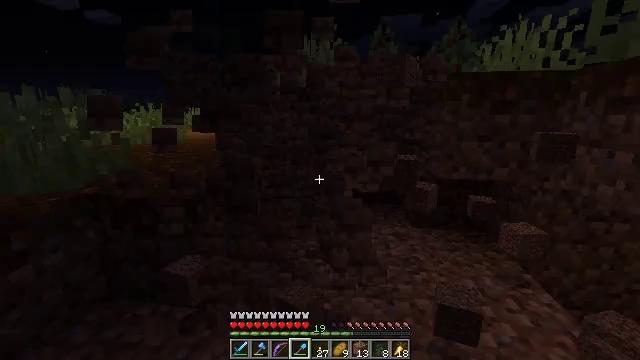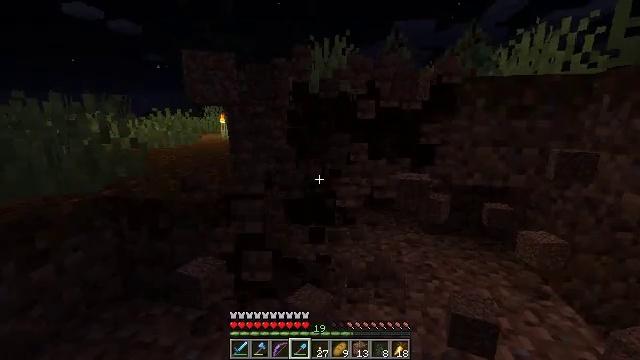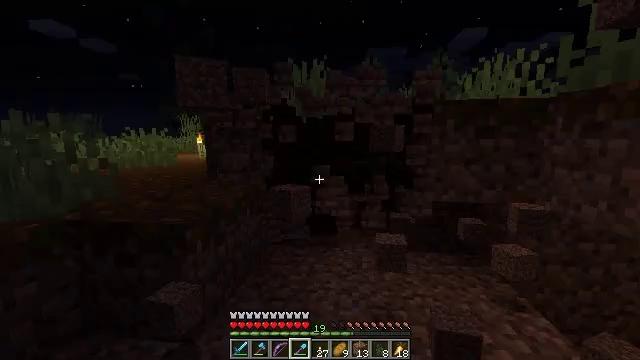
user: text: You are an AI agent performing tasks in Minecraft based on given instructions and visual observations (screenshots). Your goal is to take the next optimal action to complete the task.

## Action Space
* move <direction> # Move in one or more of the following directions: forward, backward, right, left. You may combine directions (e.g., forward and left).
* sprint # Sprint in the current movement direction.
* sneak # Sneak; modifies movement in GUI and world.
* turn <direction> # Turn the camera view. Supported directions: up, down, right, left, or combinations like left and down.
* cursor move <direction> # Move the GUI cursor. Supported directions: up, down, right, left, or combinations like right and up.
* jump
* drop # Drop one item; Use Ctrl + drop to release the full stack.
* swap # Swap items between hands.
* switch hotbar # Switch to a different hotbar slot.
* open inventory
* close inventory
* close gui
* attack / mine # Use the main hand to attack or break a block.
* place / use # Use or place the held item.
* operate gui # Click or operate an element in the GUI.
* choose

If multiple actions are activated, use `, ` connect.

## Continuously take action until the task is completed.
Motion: motion action
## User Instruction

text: Mine the podzol from the ground.
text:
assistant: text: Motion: turn left and up, attack / mine
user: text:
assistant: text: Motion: turn right and up, attack / mine
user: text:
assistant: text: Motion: attack / mine